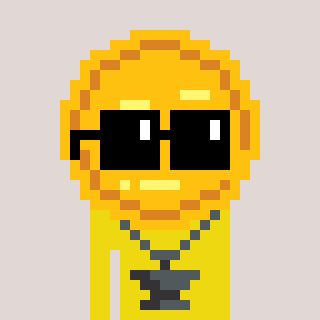
a pixel art character with square black sunglasses, a medal-shaped head and a yellow-colored body on a warm background